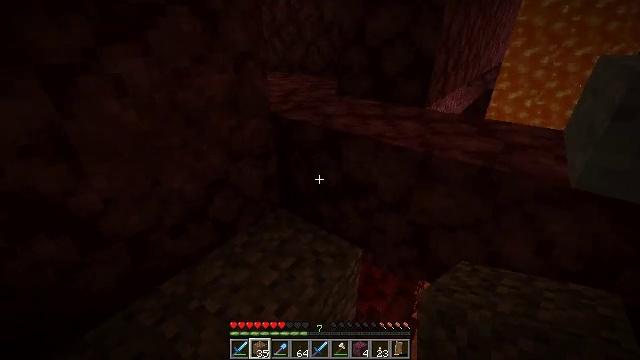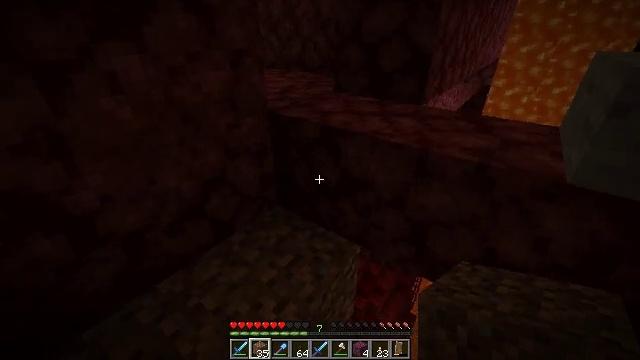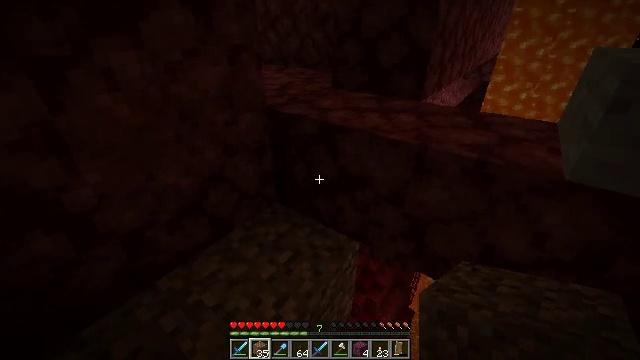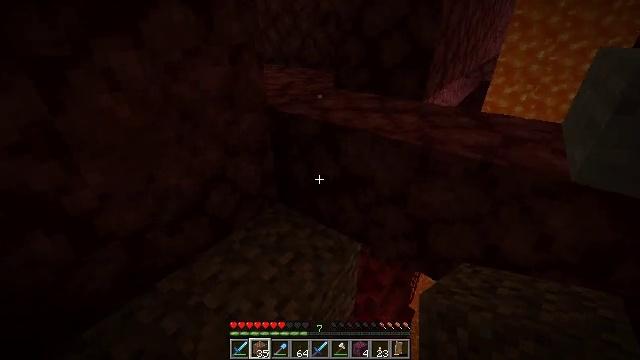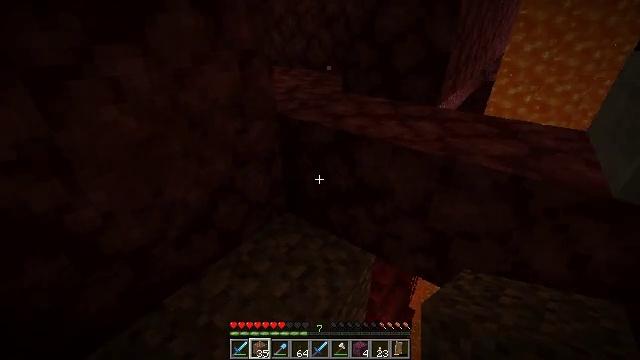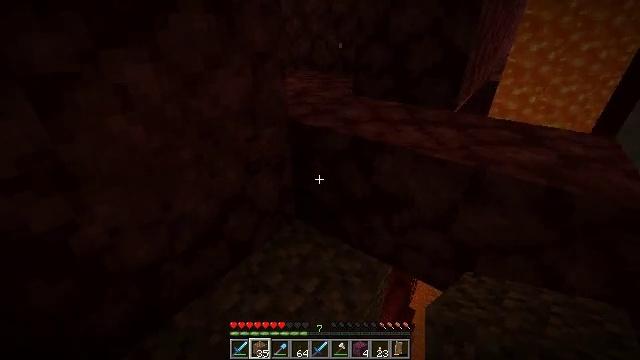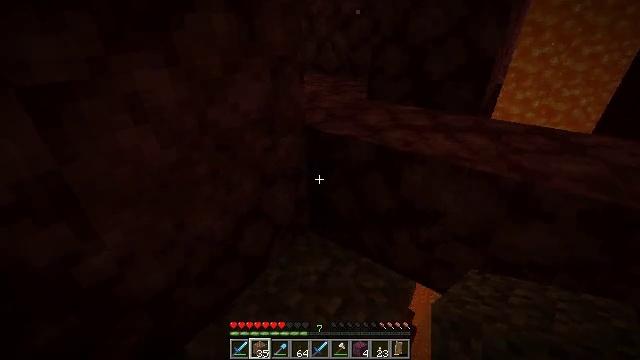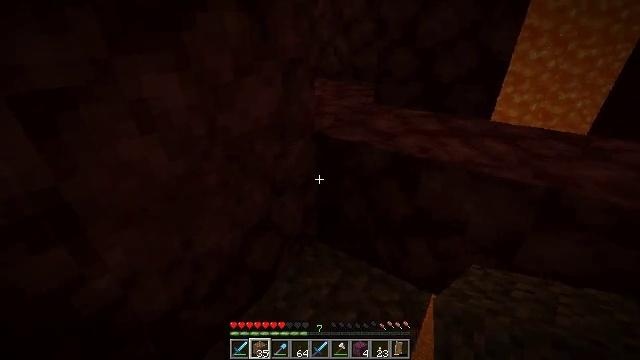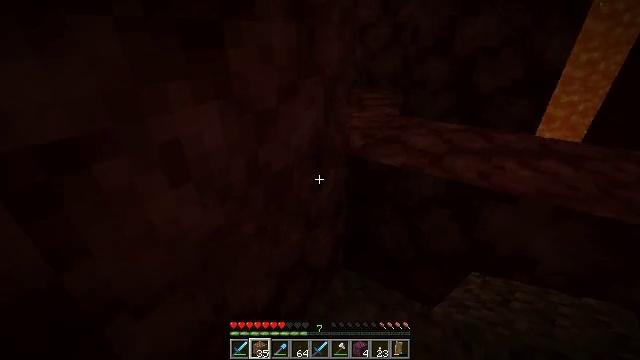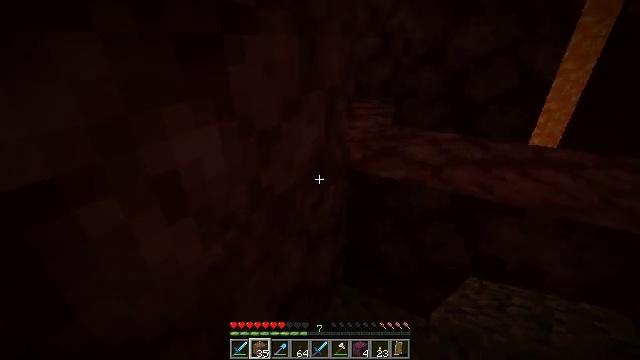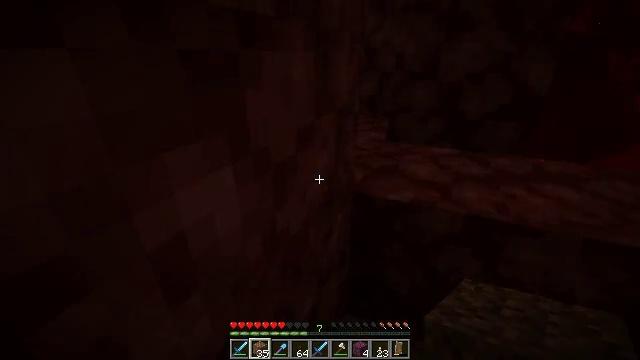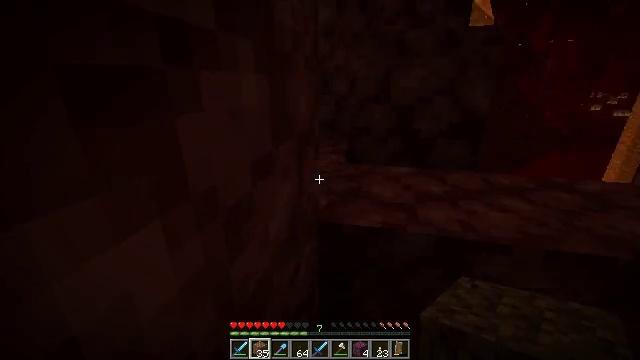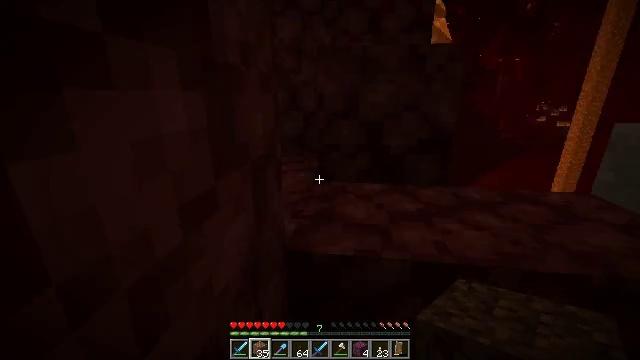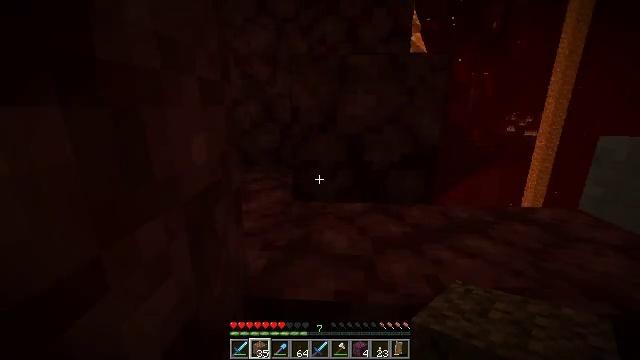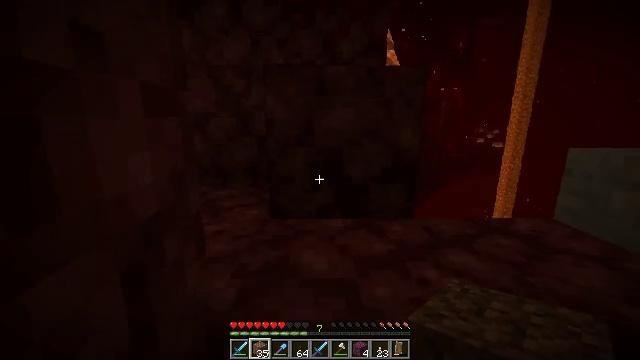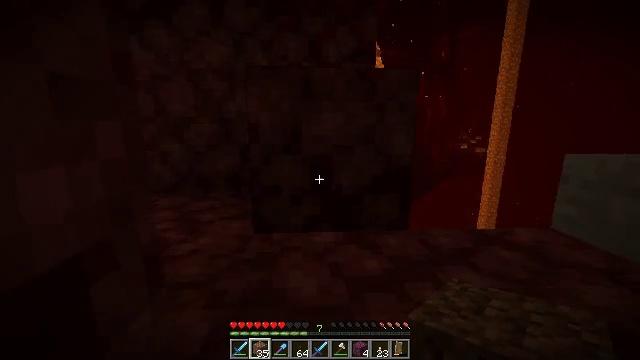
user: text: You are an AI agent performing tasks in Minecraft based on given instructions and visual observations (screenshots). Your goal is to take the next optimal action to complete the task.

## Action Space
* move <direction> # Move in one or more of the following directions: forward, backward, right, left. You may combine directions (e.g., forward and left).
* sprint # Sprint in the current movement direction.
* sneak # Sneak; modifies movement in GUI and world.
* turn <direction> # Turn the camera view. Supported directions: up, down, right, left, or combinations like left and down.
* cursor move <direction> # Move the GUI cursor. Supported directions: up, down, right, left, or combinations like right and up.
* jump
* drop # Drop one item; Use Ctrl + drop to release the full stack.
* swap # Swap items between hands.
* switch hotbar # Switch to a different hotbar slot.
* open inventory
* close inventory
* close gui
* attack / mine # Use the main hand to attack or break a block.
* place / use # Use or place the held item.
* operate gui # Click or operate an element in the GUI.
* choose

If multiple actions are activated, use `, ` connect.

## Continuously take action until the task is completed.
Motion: motion action
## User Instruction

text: Craft crimson planks.
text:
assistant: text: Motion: no_op
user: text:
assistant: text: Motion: no_op
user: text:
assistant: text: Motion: move forward and move left
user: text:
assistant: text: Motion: move forward and move left
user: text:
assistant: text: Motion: move forward and move left
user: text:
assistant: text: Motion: move forward and move left
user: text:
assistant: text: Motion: move forward and move left, turn right
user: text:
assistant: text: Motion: move forward and move left, turn right
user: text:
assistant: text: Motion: move forward and move left, turn right and up
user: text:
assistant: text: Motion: move forward and move left, turn right and up
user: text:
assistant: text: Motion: move forward and move left, turn right and up
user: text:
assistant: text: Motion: move forward, turn right and up
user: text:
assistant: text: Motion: move forward, turn right and up
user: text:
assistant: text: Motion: move forward, turn right and up
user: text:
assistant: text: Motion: turn right and up
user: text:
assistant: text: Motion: no_op
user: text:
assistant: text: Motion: no_op
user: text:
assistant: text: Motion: no_op
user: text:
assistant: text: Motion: no_op
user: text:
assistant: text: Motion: move forward
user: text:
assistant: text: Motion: move forward
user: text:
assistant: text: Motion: move forward, turn left
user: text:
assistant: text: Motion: move forward, turn left
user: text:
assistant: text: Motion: move forward, turn left, jump
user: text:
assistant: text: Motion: move forward, turn left and down, jump
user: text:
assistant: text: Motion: move forward, turn left and down, jump
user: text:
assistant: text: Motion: move forward, turn left and down, jump
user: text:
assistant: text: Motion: move forward, turn left and down, jump
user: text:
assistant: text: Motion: move forward, turn left
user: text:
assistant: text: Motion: move forward, turn left